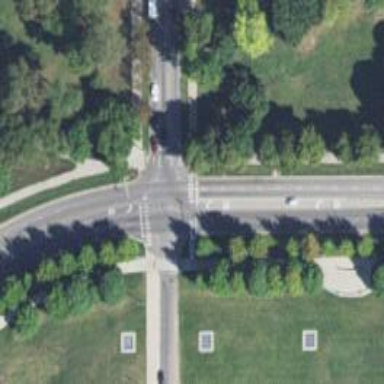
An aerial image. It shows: Zebra crossing on footway.